Question: Im using <URL> for reporting in my c# windows project.
Its my code in C# win form project:
'''
StiReport report = new StiReport();
report.Load(@"D:\MyReport.mrt");
report.Show();
'''
the result is like this:

I want to know how can I show this report in Windows form without designer like above pic. The report should be displayed in my form. So, is there any control that i can add in my form and then I show my report in that viewer control? Same as CrystalReportViewer control?
I want to show that in my forms, not in anothers.
Thanks for any helping...
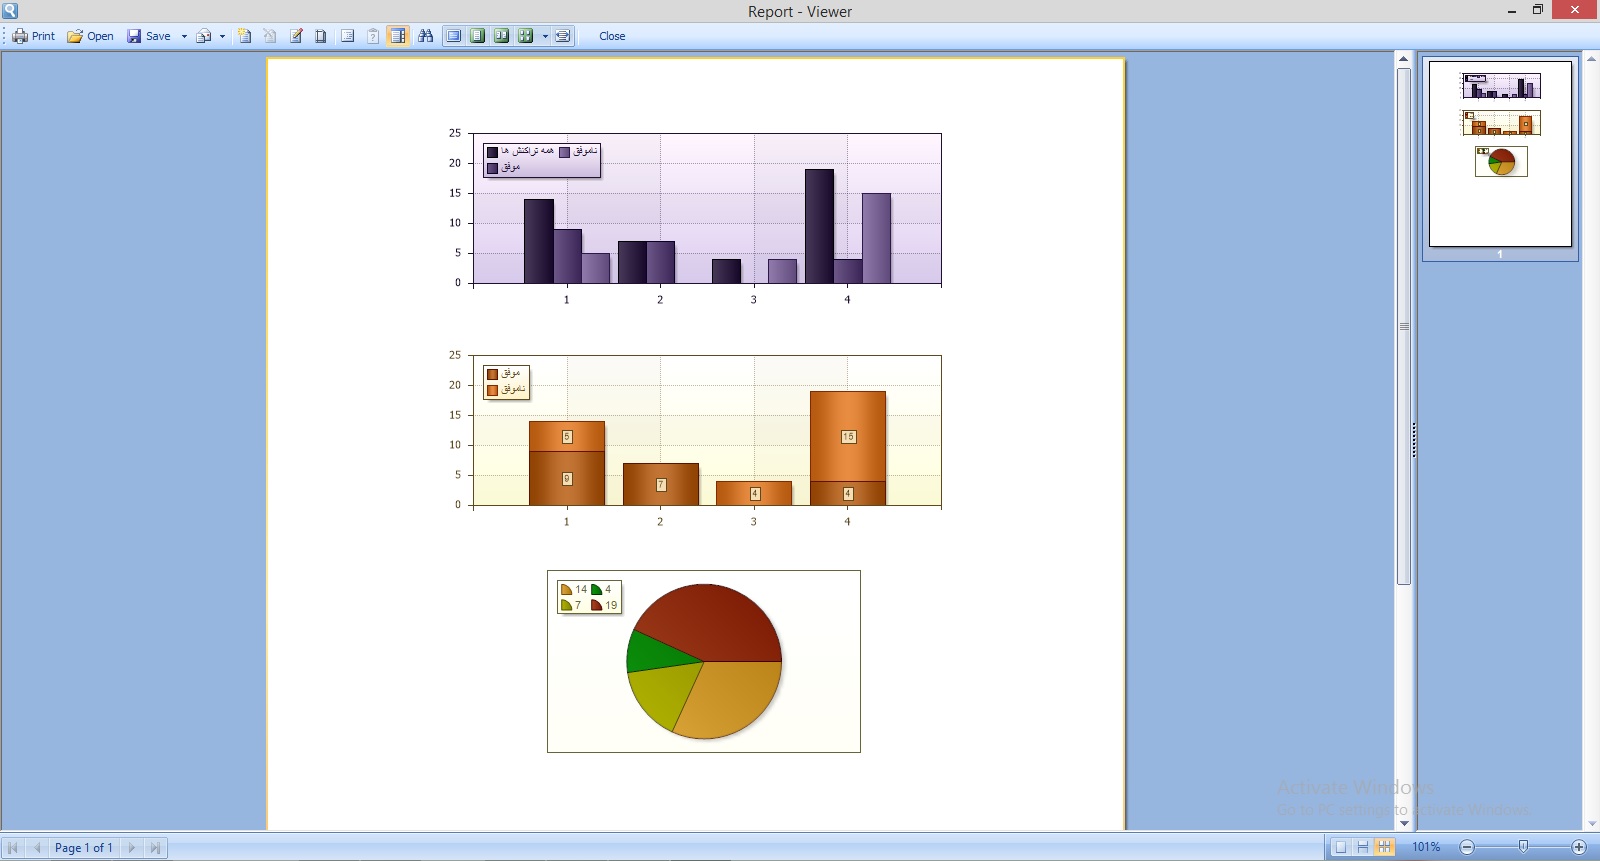
Answer: You should use StiViewerControl.